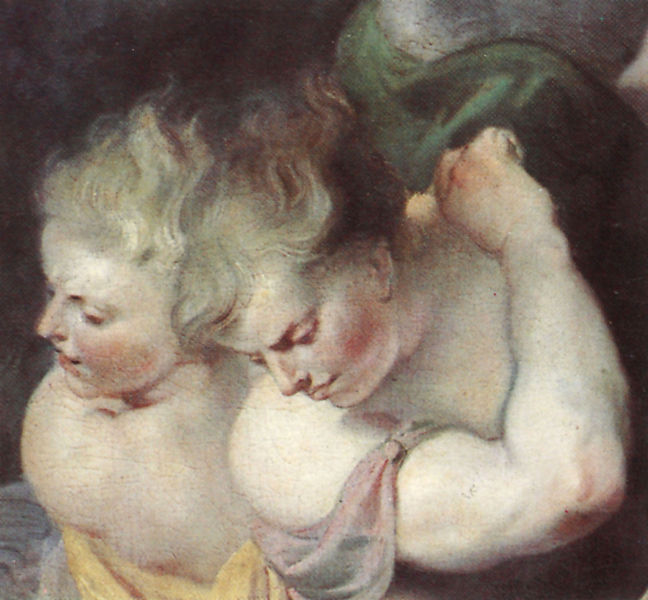
Titel: Großes Jüngstes Gericht
Künstler: Peter Paul Rubens
Institution: München, Bayrische Staatsgemäldesammlungen
Schlagwörter: dunkel, hand, haut, nackt, gelb, grün, bewegung, licht, stirn, weiss, ölbild, tuch, arm, augen, barock, haare, kind, mutter, knopf, rosa, schulter, schultern, engel, wangen, nasen, detail, faruen, elle, rote wange, zwei leure